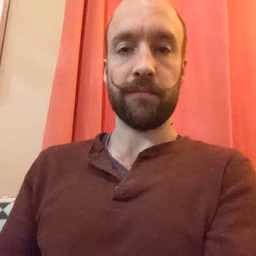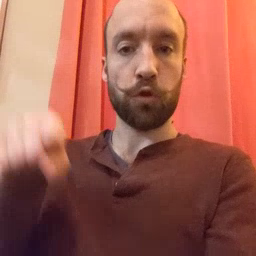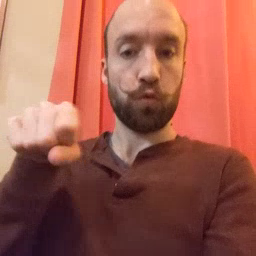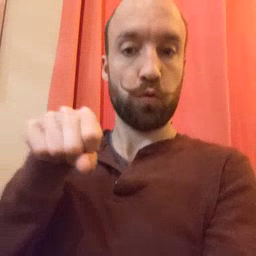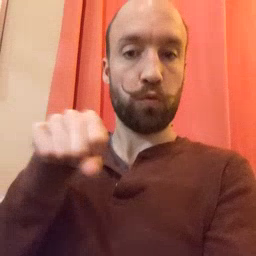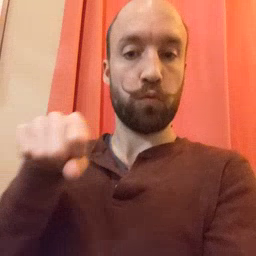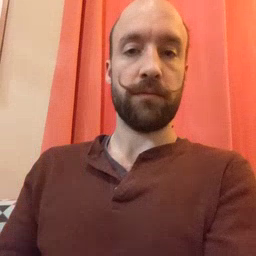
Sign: shoe